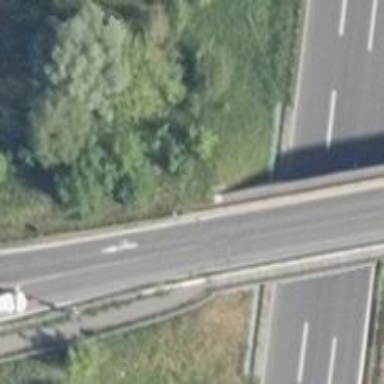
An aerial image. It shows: Asphalt road on secondary bridge.